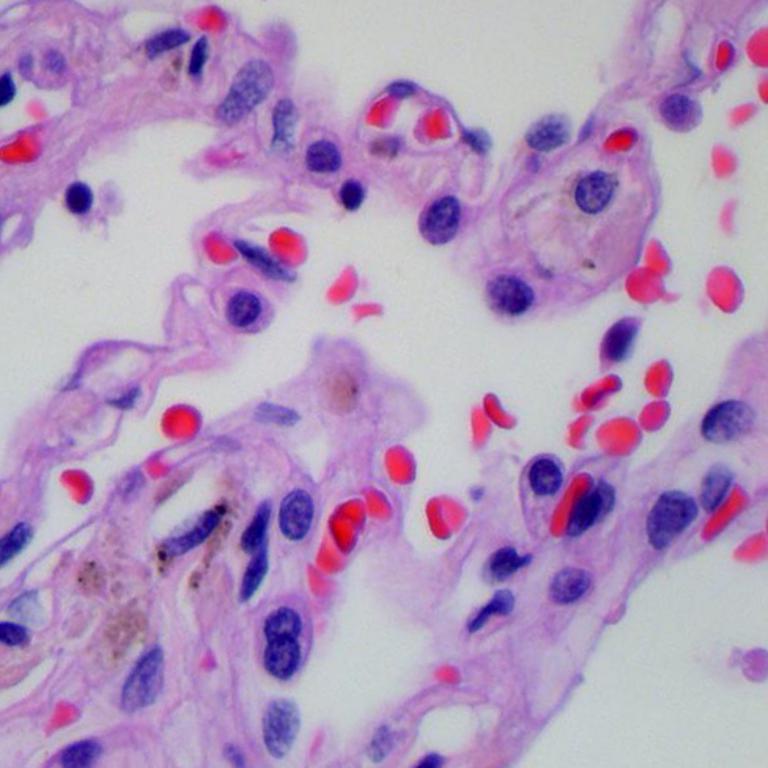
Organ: lung
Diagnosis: benign